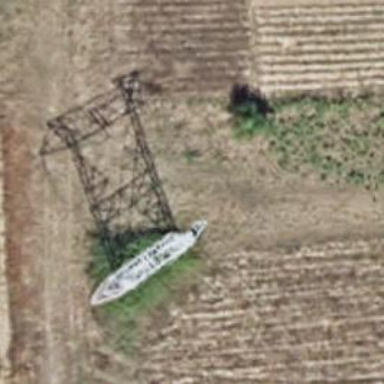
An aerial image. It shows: Three cables of power line.